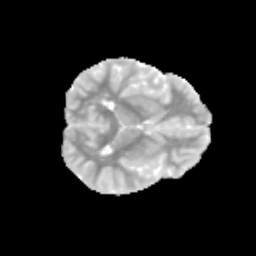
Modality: MD
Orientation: axial
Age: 10
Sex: male
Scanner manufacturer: siemens
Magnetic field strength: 3 T
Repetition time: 3.8 s
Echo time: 0.07 s